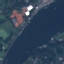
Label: River